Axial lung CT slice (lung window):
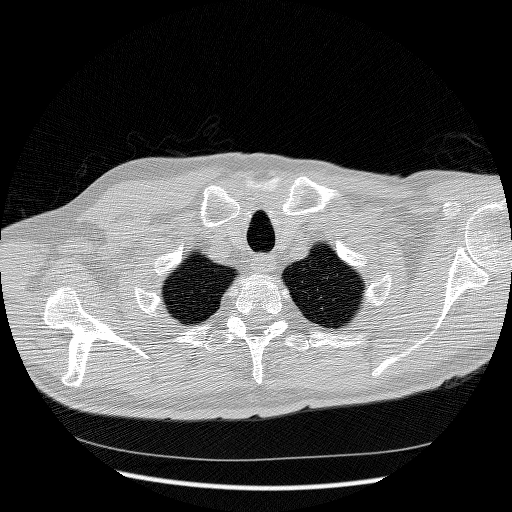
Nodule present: no